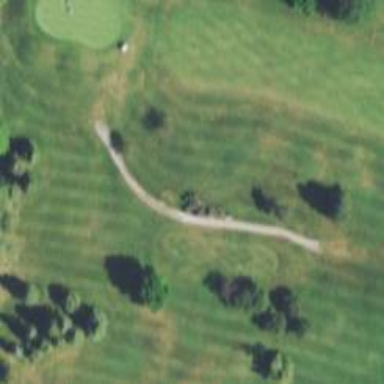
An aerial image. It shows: Pathway for golfing.